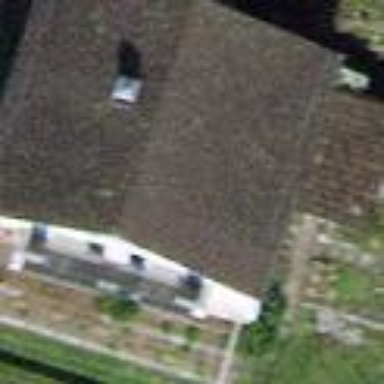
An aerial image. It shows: Gabled house with grey roof.